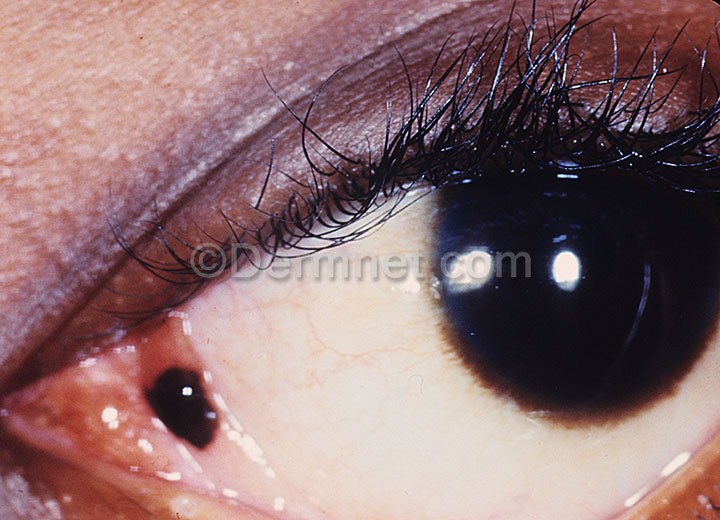
Disease: Melanoma Skin Cancer Nevi and Moles